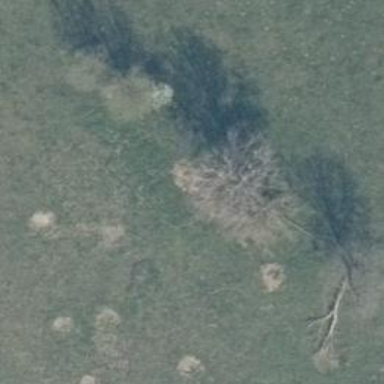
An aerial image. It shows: Beautiful tree in nature.